Aerial crown-view tile of a tropical tree (Barro Colorado Island, Panama), acquired 20241216:
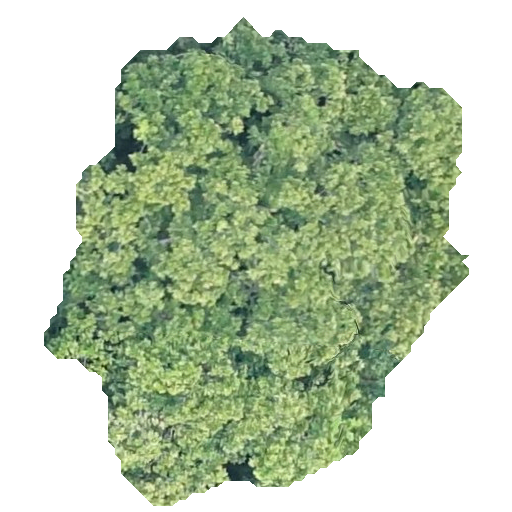
Species: Anacardium excelsum
GBIF accepted scientific name: Anacardium excelsum
Crown area: 206.585 m²